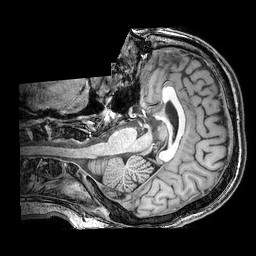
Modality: T1w
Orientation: axial
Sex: male
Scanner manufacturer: philips
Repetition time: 0.008257 s
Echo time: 0.00382 s